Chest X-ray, PA view. Patient: 31 years old, sex M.
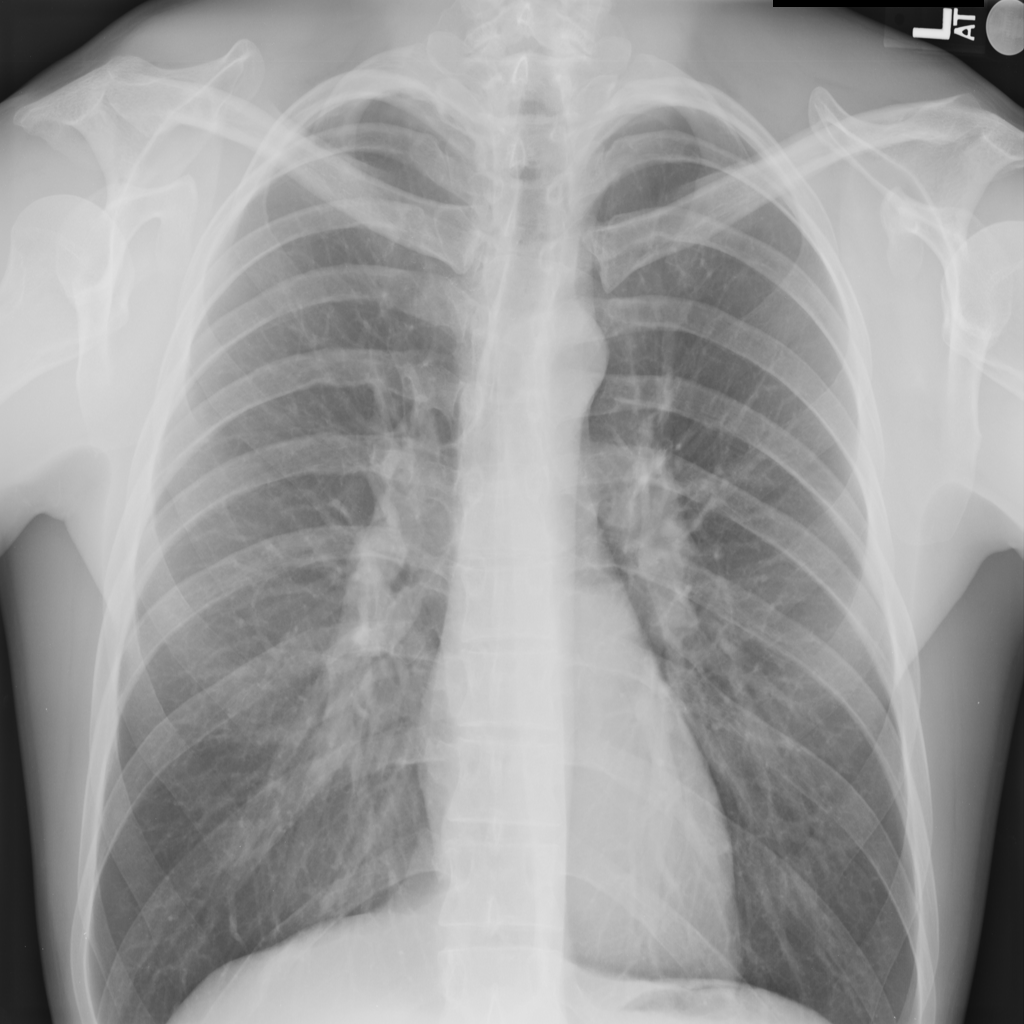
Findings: No Finding